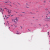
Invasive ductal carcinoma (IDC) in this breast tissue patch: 0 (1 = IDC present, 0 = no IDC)